Question: My website favicon shows up in Chrome and Edge with a red line. This happens on Firefox and Safari on the Mac as well.

As far as I know, the only code I need to set the favicon is the following:
'''
<link rel="shortcut icon" href="/static/sitefavicon.ico" type="image/x-icon">
<link rel="icon" href="/static/sitefavicon.ico" type="image/x-icon">
'''
This is present in the HTML and the links work when I inspect the page, but the favicon shows up as a red line as in the above screenshot.
I have tried using direct links (i.e., with 'https://' instead of relative links like those above) with no effect. I have also tried clearing my caches and using a different machine and this too seems to have no effect. If it matters, the website is powered by Django and hosted on AWS.
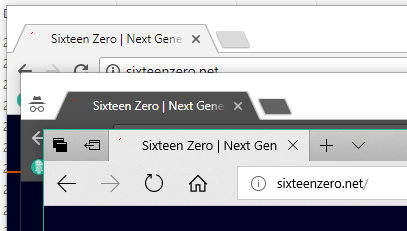
Answer: Re-encoding the image as 'png' and changing type to 'image/png' fixed the issue.